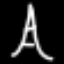
Label: The Eiffel Tower